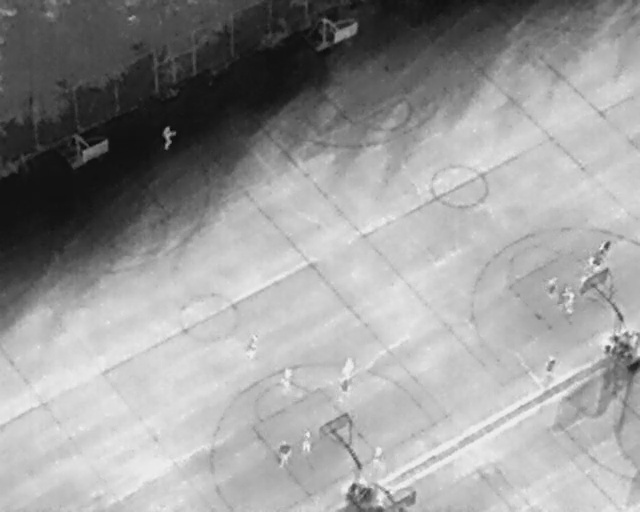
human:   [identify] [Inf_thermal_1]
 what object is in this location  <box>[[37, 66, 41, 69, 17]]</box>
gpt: <ref>1 large person at the center</ref>

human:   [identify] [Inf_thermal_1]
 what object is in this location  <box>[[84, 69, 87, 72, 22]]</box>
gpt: <ref>1 medium person at the bottom right</ref>

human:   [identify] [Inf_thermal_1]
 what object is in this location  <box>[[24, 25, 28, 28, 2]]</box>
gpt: <ref>1 large person at the top left</ref>

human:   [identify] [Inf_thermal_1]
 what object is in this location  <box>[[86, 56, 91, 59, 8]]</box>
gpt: <ref>1 large person at the right</ref>